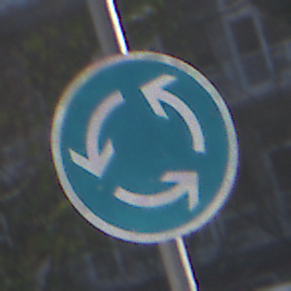
Verkehrszeichen: Kreisverkehr
Umgebung: Outdoor, Special
Tageszeit: MorningAfternoon
Wetter: Clear
Licht: Natural
Jahreszeit: Winter
Kontrast: HighContrast